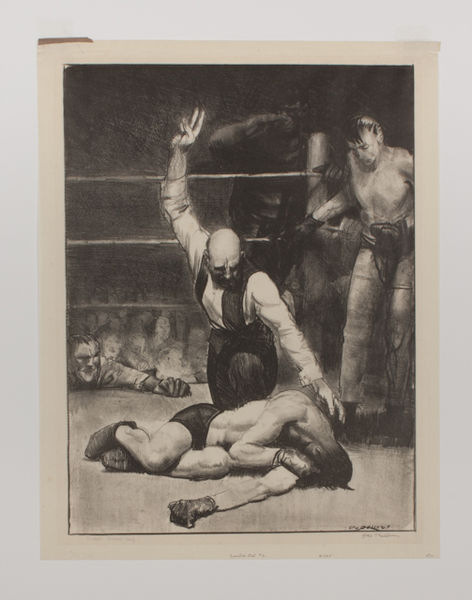
Titel: Counted Out, Number 2 (Second Stone) (K.O. The Last Count)
Künstler: George Wesley Bellows
Standort: Amherst (Massachusetts, USA)
Institution: Mead Art Museum, Amherst College
Schlagwörter: audience, crowd, fight, men, people, white, arm, belt, black, dark, face, hair, sleeve, print, two, hand, glove, man, skin, head, light, drawing, black and white, sketch, battle, photo, arms, neck, shoulder, vest, ink, ground, bald, pants, shoes, pencil, legs, fingers, chest, lithograph, lying, paint, gloves, humans, page, standing, lay, foto, wrestle, photograph, coach, ring, fighters, pain, sport, stage, lost, shorts, croud, out, end, post, raised, wrestling, trainer, down, corner, arena, blac, count, number, sports, ropes, fighter, reaching, defeat, win, bleeding, don, ka, ko, shirtless, shame, referee, defeated, lay down, boxing, hit, knocked out, winner, loser, match, athlete, knock out, ref, opponent, unconscious, ok, counting, boxer, knock, k.o., countdown, gloce, boxers, refereee, boksing, umpire, bocksing, boxring, down for the count, ashamed, competitor, jeering, two fingers, manager, bitchslap, boxen, ringrichter, besiegt, sekundant